Question: I have a simple question regarding usability...
Currently am working Mobile Application using HTML5 and PhoneGap.
Here I need to show the placeholder until user type something in that text-box. Placeholder should be visible if he didn't type anything but focus on that Text-box. This is because users typically press the tab before reading the next field in which case the empty text is already gone and the user has harder time knowing what to type. like <URL> Can we do same in my application using HTML5 features?
Is there any solution for this??...

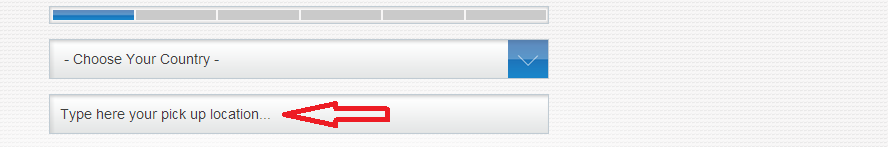
Answer: This will preserve the text until the user starts typing:
Demo: <URL>
'''
<input type="text" id="test" value="Im a placeholder!"/>
var placeholder = $("#test").val();
$("#test").keydown(function() {
if (this.value == placeholder) {
this.value = '';
}
}).blur(function() {
if (this.value == '') {
this.value = placeholder;
}
});
'''
I also added a 'blur()' function, if the user enters nothing, then it fills the field with the placeholder again.